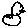
Label: bird